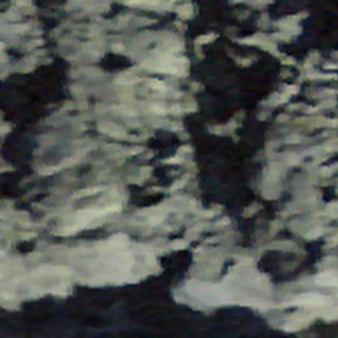
Label: other